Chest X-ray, PA view. Patient: 47 years old, sex F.
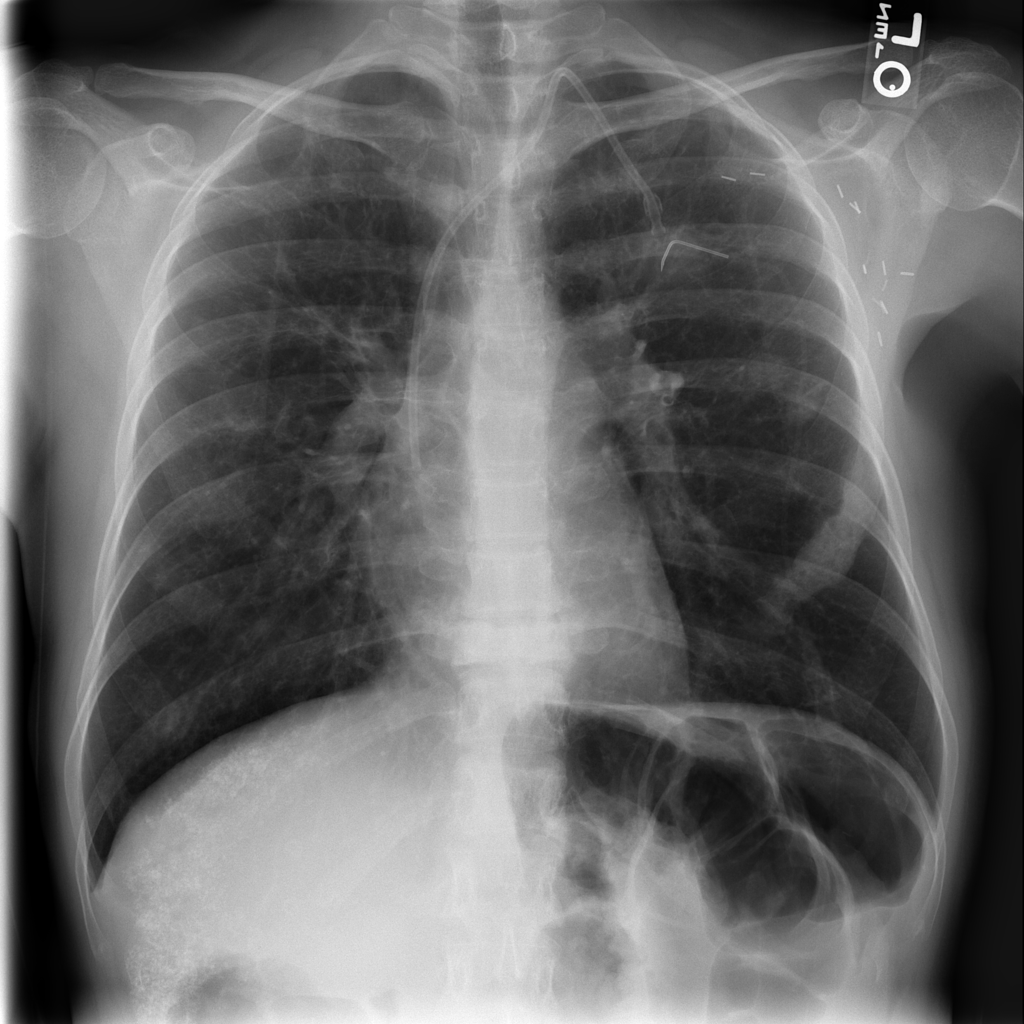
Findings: No Finding